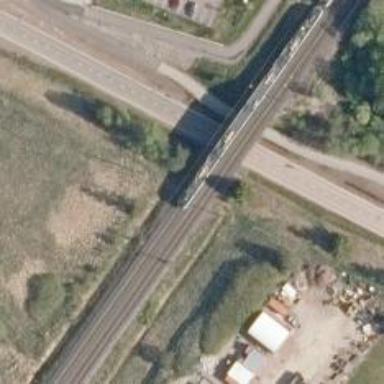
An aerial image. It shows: Bridge carrying continuous electrified railway tracks with contact line.